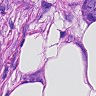
Metastatic tissue present: yes